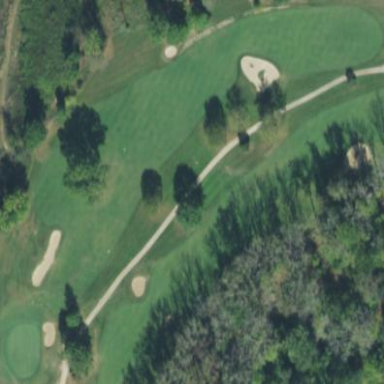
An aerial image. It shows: Golf fairway surrounded by grass.